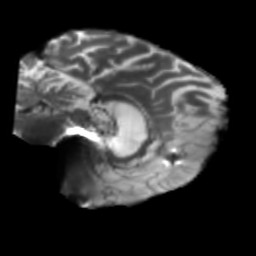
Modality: T2w
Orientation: sagittal
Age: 68
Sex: male
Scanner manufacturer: siemens
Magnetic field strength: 3 T
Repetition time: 5.25 s
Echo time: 0.08 s